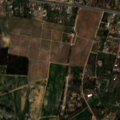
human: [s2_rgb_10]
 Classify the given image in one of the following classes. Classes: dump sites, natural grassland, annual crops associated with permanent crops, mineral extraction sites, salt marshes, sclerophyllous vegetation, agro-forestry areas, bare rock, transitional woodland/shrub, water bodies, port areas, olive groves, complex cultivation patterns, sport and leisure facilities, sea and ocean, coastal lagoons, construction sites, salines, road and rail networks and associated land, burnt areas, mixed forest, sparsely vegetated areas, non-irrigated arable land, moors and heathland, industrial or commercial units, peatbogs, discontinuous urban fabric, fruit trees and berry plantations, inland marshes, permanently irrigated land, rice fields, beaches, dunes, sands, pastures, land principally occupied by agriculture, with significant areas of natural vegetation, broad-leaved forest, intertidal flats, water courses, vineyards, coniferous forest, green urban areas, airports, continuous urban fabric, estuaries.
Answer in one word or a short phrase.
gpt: discontinuous urban fabric, non-irrigated arable land, vineyards, complex cultivation patterns, land principally occupied by agriculture, with significant areas of natural vegetation, agro-forestry areas, broad-leaved forest, transitional woodland/shrub